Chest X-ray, AP view. Patient: 47 years old, sex F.
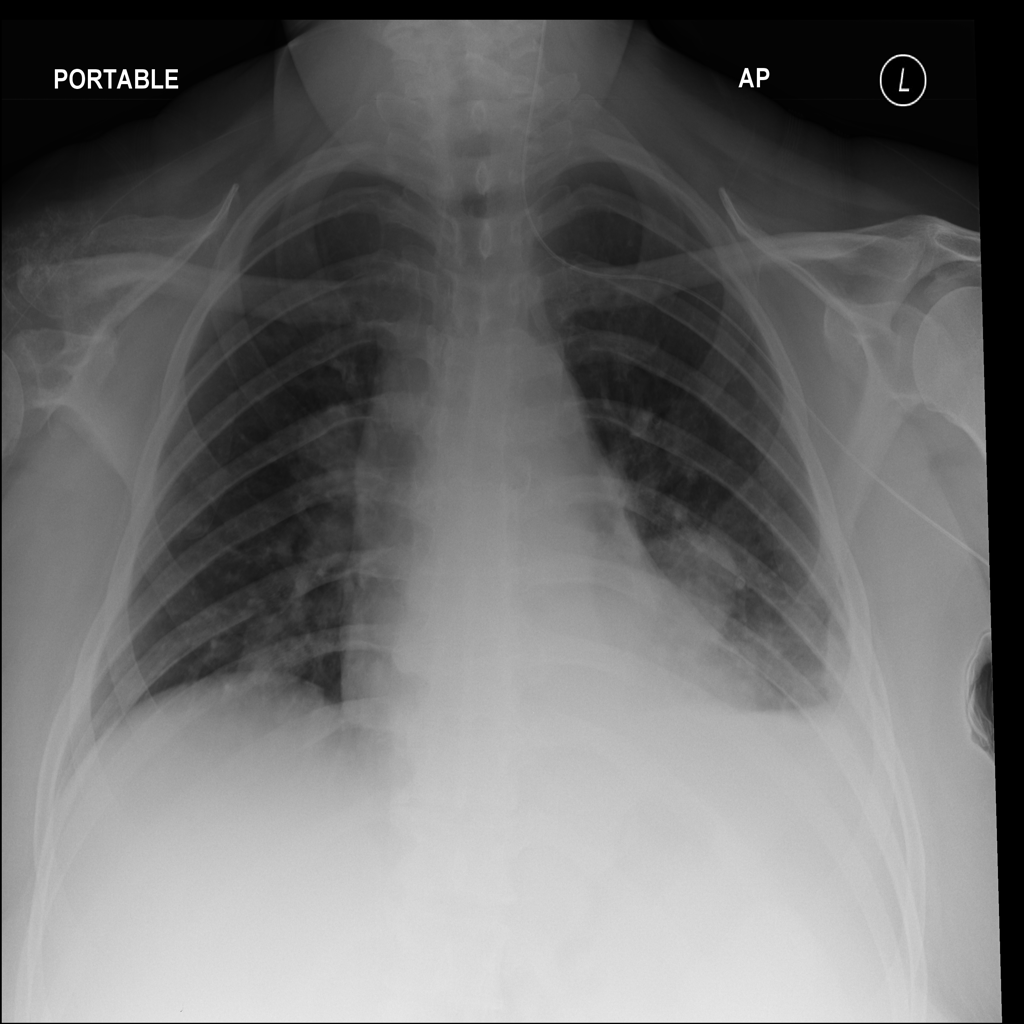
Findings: Effusion, Nodule